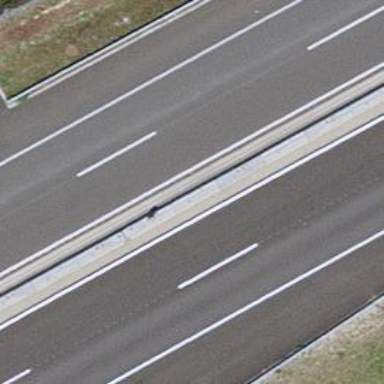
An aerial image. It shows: Asphalt motorway.